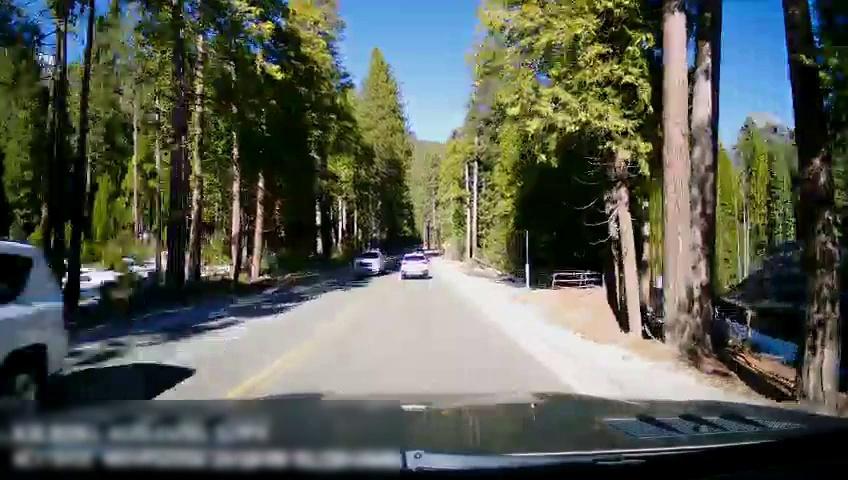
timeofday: Day
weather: Sunny
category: Drivable Space
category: Vehicles | SUV
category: Vehicles | SUV
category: Vehicles | SUV
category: Lanes | Opposite Lane
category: Lanes | Current Lane